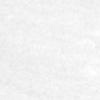
Label: no_change